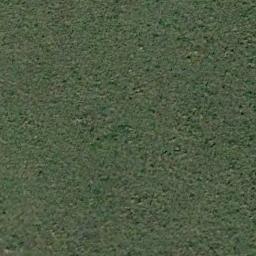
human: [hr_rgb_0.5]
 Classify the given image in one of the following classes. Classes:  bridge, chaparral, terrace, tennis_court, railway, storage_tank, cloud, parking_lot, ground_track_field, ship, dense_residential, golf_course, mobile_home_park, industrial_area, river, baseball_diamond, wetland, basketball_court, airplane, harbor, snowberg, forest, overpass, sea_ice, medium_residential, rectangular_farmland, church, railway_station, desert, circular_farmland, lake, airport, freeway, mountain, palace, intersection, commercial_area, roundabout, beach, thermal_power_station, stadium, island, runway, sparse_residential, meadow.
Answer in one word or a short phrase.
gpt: meadow